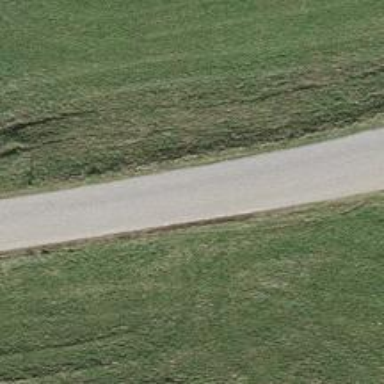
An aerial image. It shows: Unclassified road.